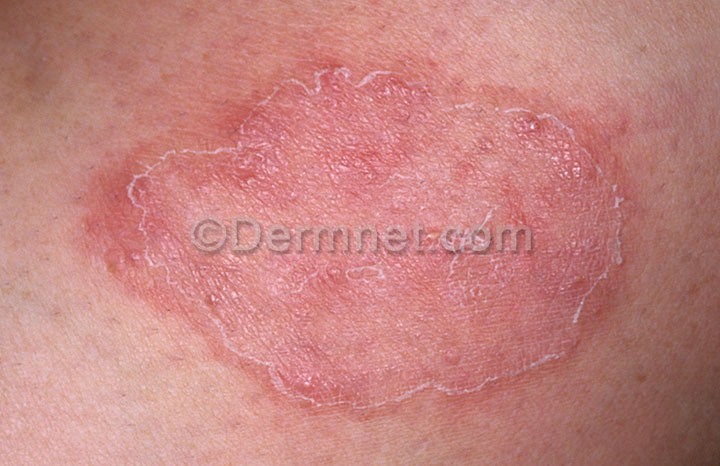
Disease: Tinea Ringworm Candidiasis and other Fungal Infections